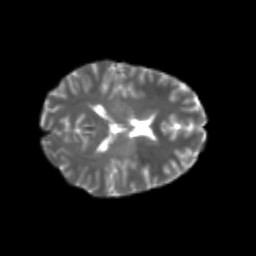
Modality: T2w
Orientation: axial
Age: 21
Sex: female
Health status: healthy
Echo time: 0.074 s